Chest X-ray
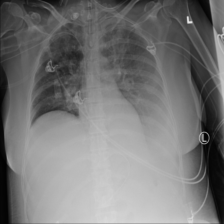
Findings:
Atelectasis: negative
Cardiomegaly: negative
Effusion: positive
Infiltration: negative
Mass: negative
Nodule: negative
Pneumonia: negative
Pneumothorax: negative
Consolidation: negative
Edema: negative
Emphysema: negative
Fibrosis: negative
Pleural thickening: negative
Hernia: negative